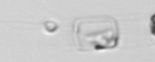
Label: Skeletonema